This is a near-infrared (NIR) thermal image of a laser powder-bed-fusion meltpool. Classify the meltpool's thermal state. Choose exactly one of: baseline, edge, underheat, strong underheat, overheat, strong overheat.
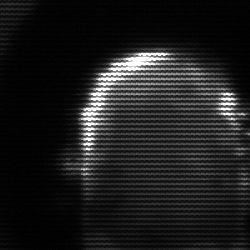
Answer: baseline